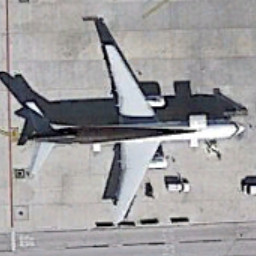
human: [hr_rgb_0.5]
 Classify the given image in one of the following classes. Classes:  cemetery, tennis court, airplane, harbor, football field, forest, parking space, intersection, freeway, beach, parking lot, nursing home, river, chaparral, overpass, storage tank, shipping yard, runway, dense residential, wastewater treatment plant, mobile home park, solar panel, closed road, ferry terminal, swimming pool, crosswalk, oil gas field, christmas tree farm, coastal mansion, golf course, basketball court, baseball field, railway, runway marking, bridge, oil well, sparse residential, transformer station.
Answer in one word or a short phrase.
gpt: airplane